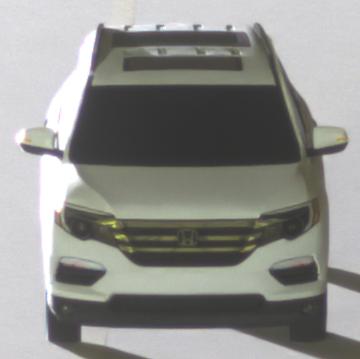
Make: Honda
Model: Pilot
Detailed model: 3
Model produced from: 2015
Model produced until: 2022
Doors: 5
Color: white
Road condition: dry road
Daytime: night
Contrast: high contrast